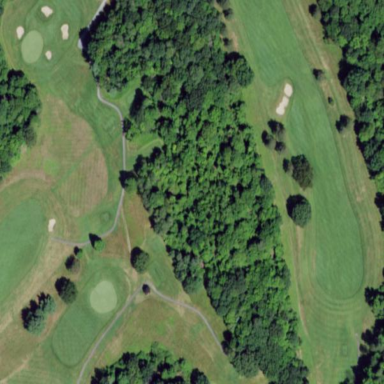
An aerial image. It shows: Golf pitch for leisure land.